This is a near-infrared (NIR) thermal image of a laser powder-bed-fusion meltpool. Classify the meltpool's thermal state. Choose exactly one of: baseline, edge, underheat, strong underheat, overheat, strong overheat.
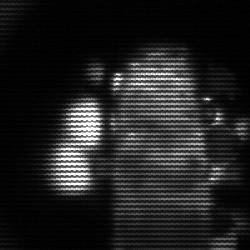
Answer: strong underheat